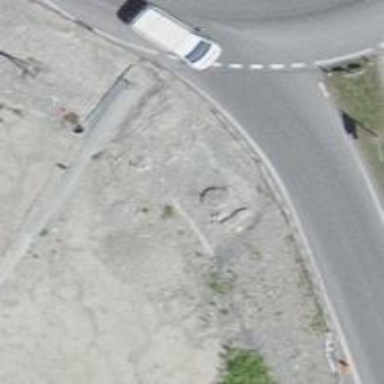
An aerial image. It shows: Secondary road with asphalt surface leading to roundabout.